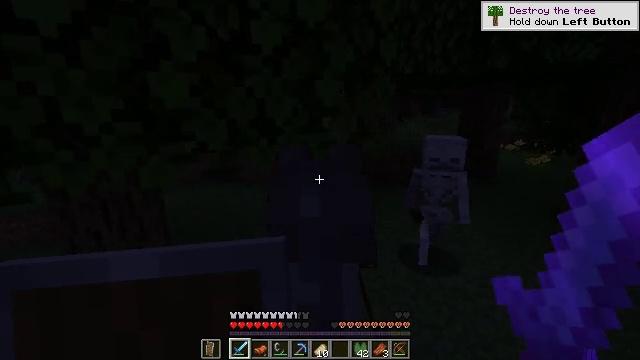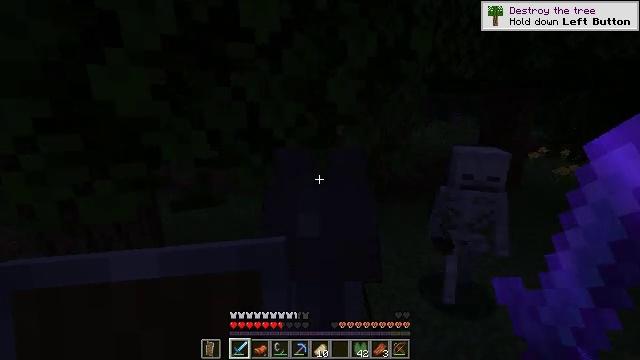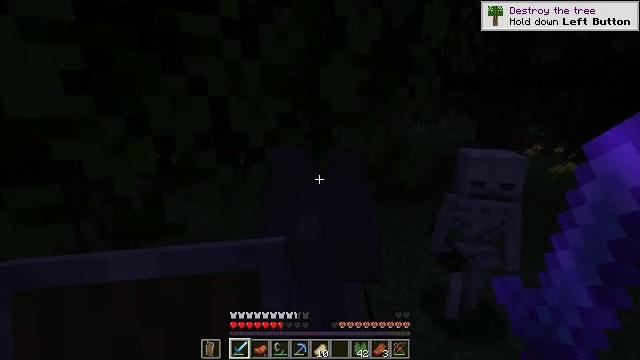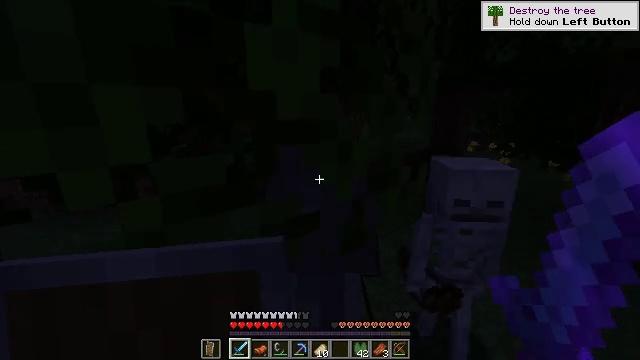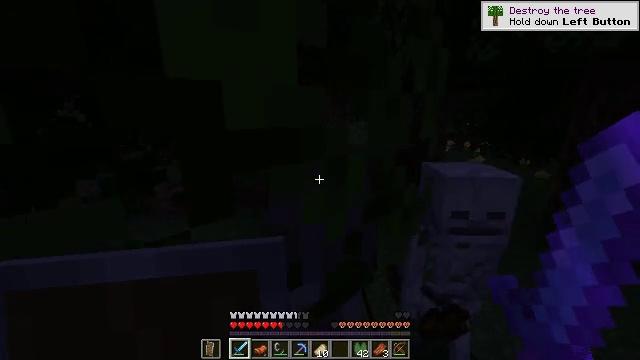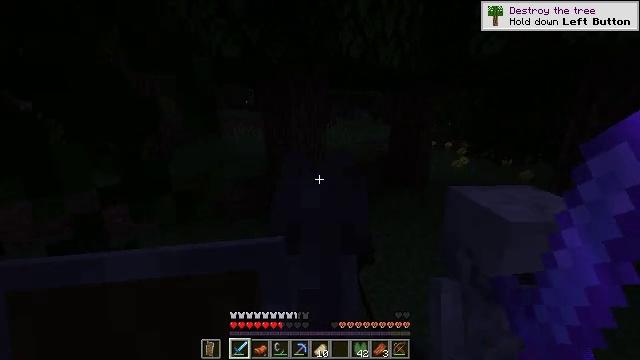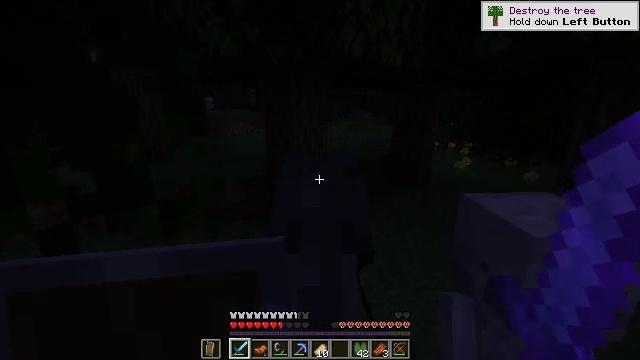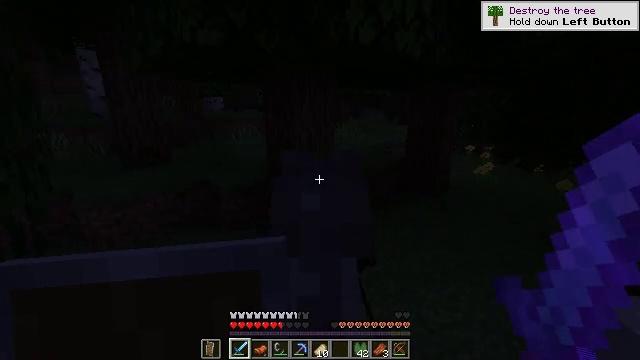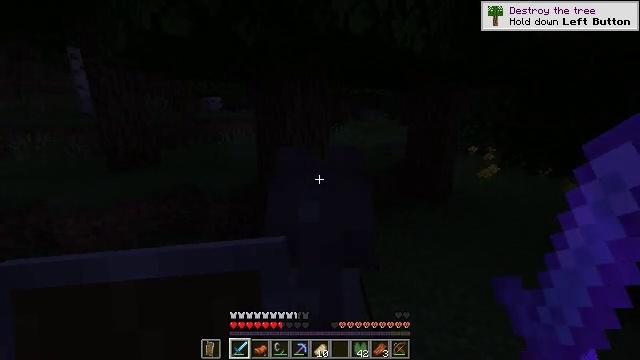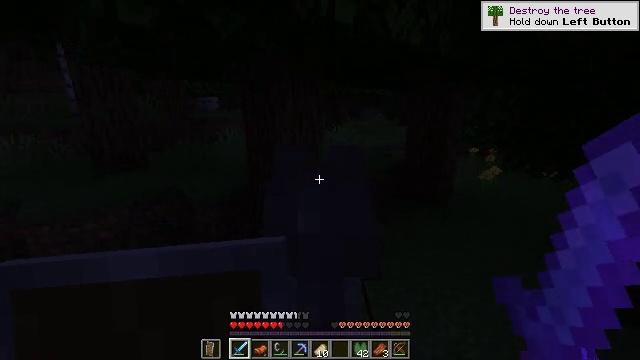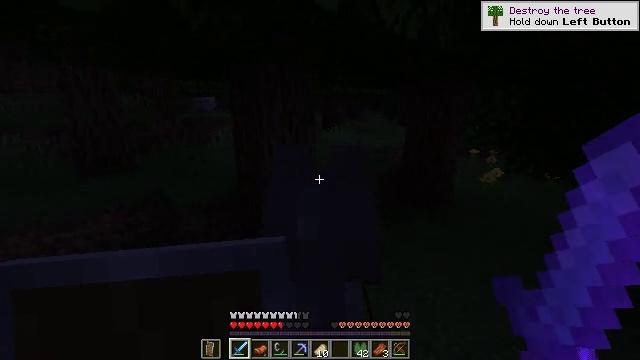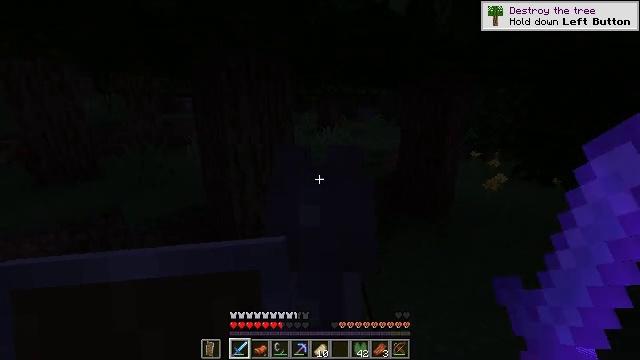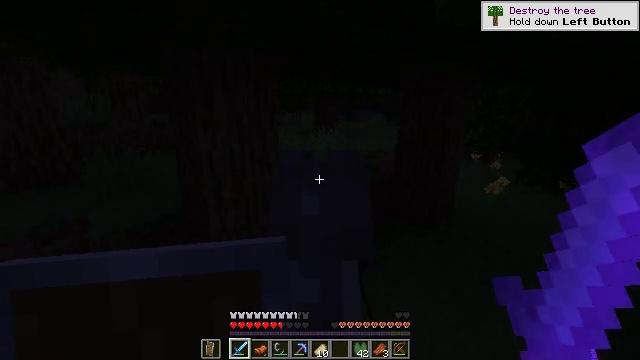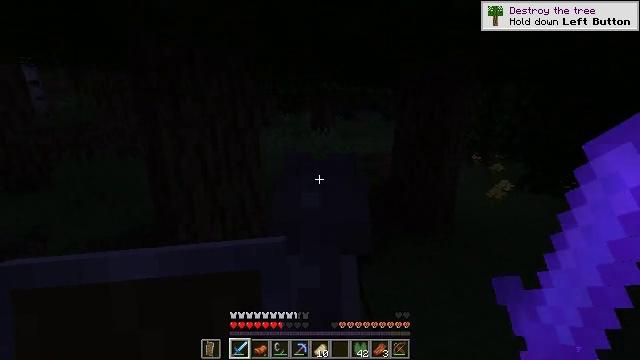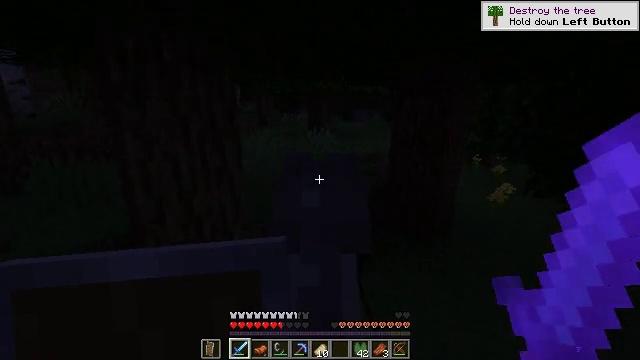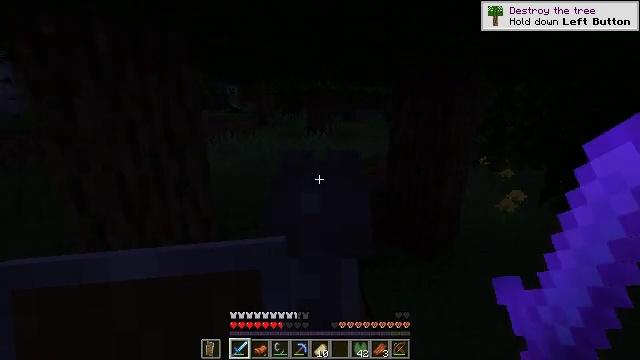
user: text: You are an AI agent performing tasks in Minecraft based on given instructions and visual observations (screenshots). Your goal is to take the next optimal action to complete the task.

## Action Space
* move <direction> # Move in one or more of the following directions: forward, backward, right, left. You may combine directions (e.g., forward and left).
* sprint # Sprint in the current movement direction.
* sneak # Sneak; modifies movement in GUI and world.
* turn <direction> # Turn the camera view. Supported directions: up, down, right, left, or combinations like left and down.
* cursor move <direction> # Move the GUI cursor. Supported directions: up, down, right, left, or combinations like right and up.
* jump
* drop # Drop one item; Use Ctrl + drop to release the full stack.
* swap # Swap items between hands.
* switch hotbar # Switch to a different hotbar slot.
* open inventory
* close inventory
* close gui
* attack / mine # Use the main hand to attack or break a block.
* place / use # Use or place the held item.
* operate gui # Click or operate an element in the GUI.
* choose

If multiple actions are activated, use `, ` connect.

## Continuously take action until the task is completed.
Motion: motion action
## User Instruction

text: Clear birch leaves to get saplings.
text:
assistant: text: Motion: move forward, turn left and up
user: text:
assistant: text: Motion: move forward, turn right
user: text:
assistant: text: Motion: move forward, turn right
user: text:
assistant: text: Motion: move forward, turn right
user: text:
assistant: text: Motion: move forward and move right
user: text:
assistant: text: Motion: move forward and move right, turn left
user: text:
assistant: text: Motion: move forward and move right
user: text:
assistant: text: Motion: move forward and move right
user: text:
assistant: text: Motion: move forward and move right
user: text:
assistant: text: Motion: move forward and move right
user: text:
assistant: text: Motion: move forward and move right
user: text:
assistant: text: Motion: move forward and move right
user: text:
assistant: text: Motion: move forward and move right
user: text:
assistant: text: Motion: move forward and move right
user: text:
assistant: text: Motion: move forward and move right, turn left
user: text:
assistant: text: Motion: move forward, turn left
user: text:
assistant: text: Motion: move forward
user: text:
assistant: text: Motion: move forward, turn left and up
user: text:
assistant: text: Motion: move forward, turn left and up
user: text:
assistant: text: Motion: move forward, turn left
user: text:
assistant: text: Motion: move forward, turn left
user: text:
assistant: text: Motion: move forward, turn left
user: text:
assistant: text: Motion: move forward
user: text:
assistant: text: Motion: move forward, turn left
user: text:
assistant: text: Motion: move forward
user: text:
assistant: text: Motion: move forward
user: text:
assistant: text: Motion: move forward, turn left
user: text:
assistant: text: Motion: move forward
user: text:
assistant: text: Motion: move forward
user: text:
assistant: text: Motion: move forward